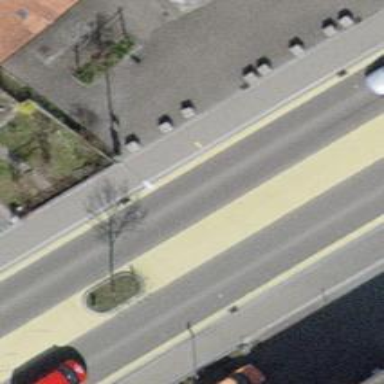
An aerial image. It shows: Bus stop with platform for public transport.